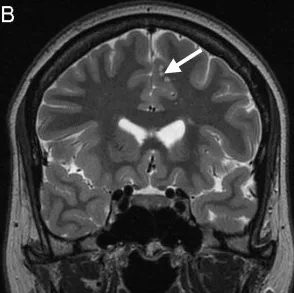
Case 1. Magnetic resonance imaging (MRI) and macroscopy. (A-B) T2-weighted MRI showing hyperintense, multinodular solid lesions in the subcortical white matter of the medial part of the left superior frontal gyrus without tissue expansion or mass effect (white arrow).
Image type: radiology (mri)